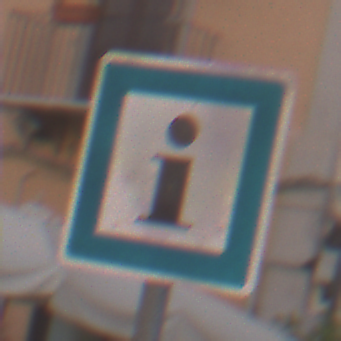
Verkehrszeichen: Informationsstelle
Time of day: MorningAfternoon
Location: Outdoor (Urban)
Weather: PartlyCloudy
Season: NotSpecified
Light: Natural